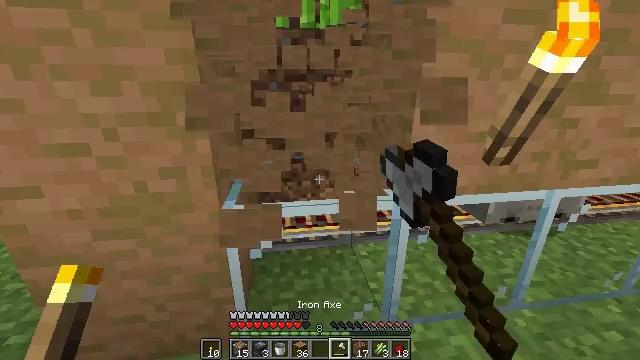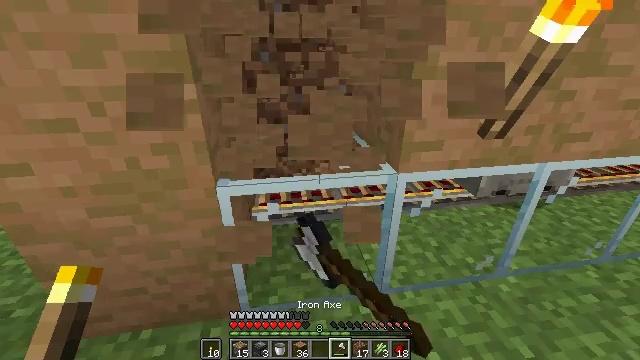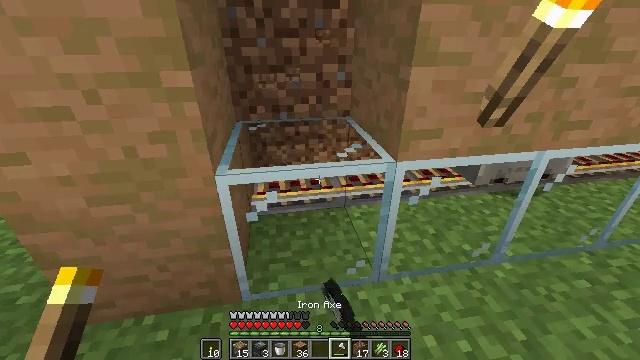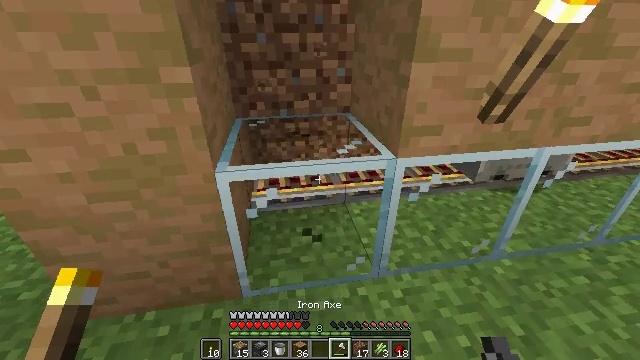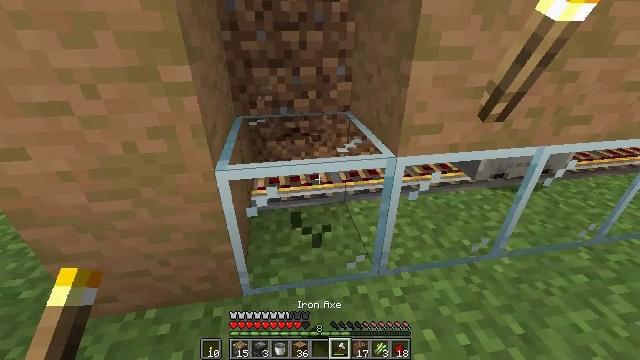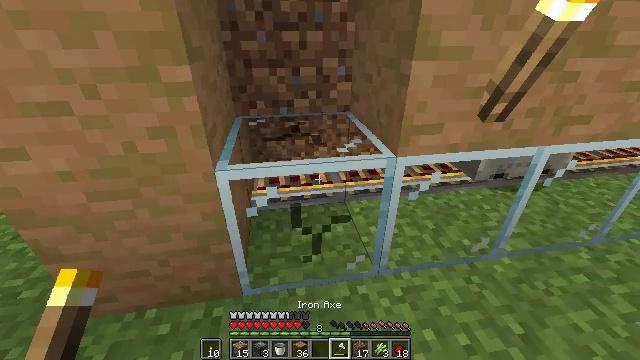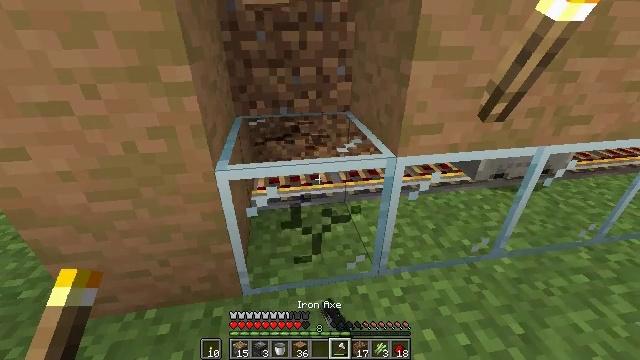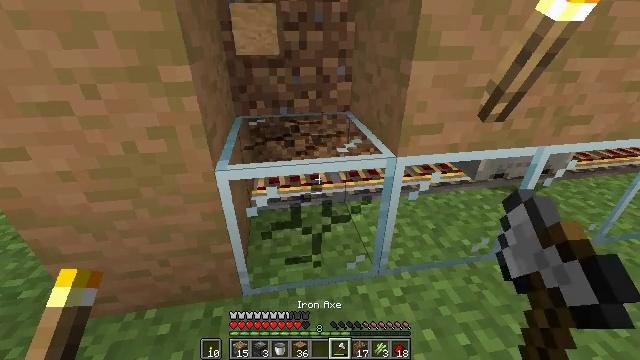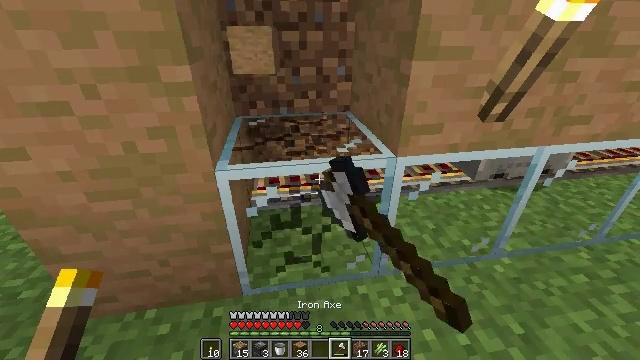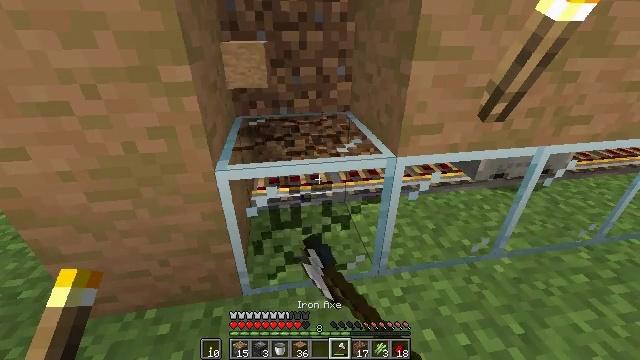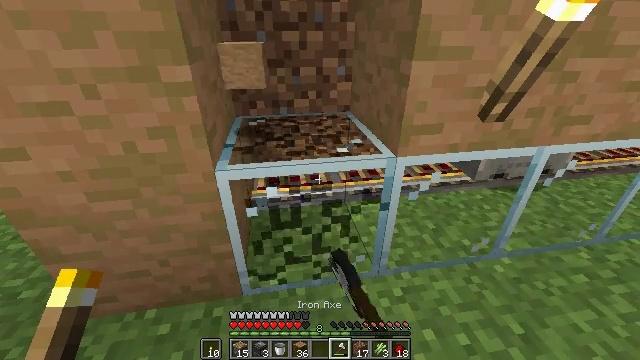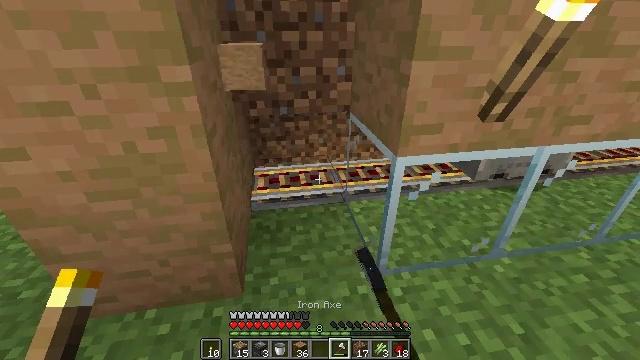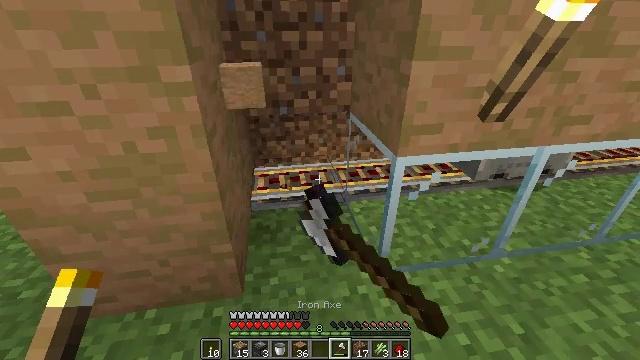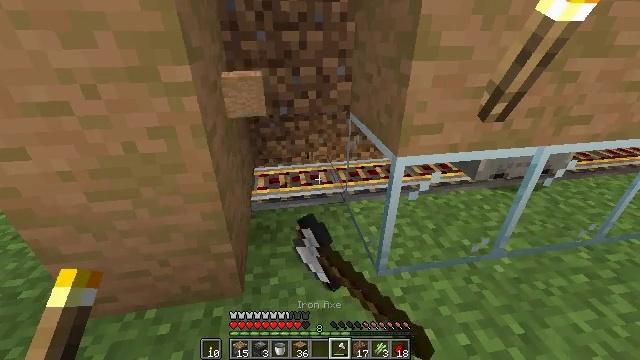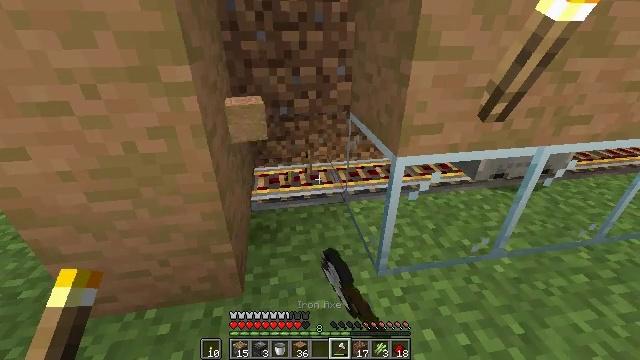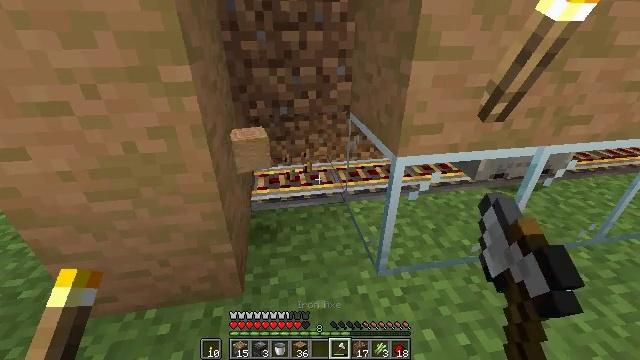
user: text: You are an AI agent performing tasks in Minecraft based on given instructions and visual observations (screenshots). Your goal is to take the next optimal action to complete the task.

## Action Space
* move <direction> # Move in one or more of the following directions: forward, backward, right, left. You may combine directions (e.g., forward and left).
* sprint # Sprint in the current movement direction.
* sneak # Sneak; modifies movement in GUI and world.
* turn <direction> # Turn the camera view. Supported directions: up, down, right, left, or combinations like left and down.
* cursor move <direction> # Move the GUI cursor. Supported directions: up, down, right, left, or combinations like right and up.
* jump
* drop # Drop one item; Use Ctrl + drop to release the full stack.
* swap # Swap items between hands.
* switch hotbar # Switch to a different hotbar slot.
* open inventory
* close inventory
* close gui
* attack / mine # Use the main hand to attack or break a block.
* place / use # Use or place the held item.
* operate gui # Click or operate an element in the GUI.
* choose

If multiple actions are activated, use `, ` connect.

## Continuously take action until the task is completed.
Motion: motion action
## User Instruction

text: Destroy the glass.
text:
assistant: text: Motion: turn right and down, attack / mine
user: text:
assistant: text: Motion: turn down, attack / mine
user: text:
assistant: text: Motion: attack / mine
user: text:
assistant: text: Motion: attack / mine
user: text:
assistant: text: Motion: attack / mine
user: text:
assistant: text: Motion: attack / mine
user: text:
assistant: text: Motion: attack / mine
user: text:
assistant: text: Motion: attack / mine
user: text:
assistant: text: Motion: attack / mine
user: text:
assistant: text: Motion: attack / mine
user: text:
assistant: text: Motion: attack / mine
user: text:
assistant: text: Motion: attack / mine
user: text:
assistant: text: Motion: attack / mine
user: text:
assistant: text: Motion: attack / mine
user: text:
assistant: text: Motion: attack / mine
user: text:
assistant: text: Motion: no_op